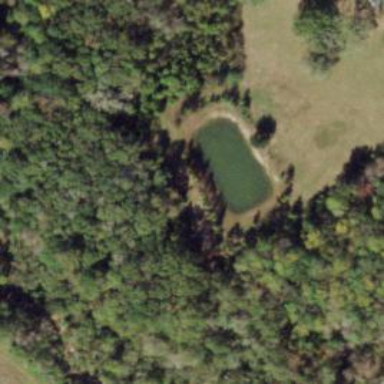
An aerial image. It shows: Reservoir of natural water.